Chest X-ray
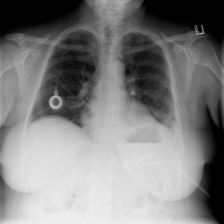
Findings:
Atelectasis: positive
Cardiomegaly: negative
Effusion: positive
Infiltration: negative
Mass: negative
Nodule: negative
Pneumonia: negative
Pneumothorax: positive
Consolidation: negative
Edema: negative
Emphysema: negative
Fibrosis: negative
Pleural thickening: negative
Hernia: negative